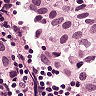
Metastatic tissue present: yes